Field crop: maize
Growth stage: 2
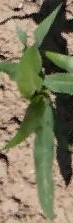
Species: maize